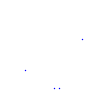
Particle: pion